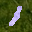
Label: 1